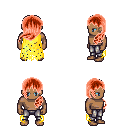
a pixel art fantasy rpg character, male body template, human, dark skin, yellow tattered cape, metal pants, red left-swept hairstyle, four views (front, back, left, right), 2x2 character sprite sheet, small pixel art, hard edges, no anti-aliasing